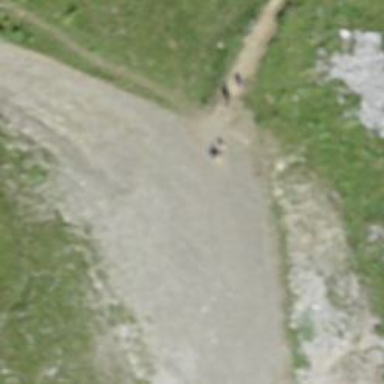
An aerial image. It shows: Downhill track with grade2 surface.